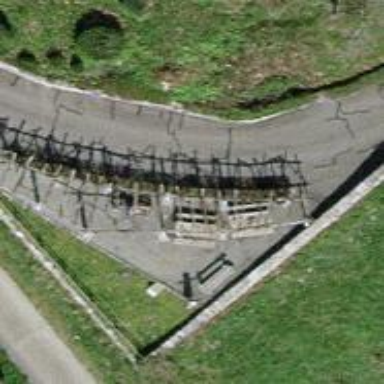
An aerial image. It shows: Picnic table located in leisure land area.